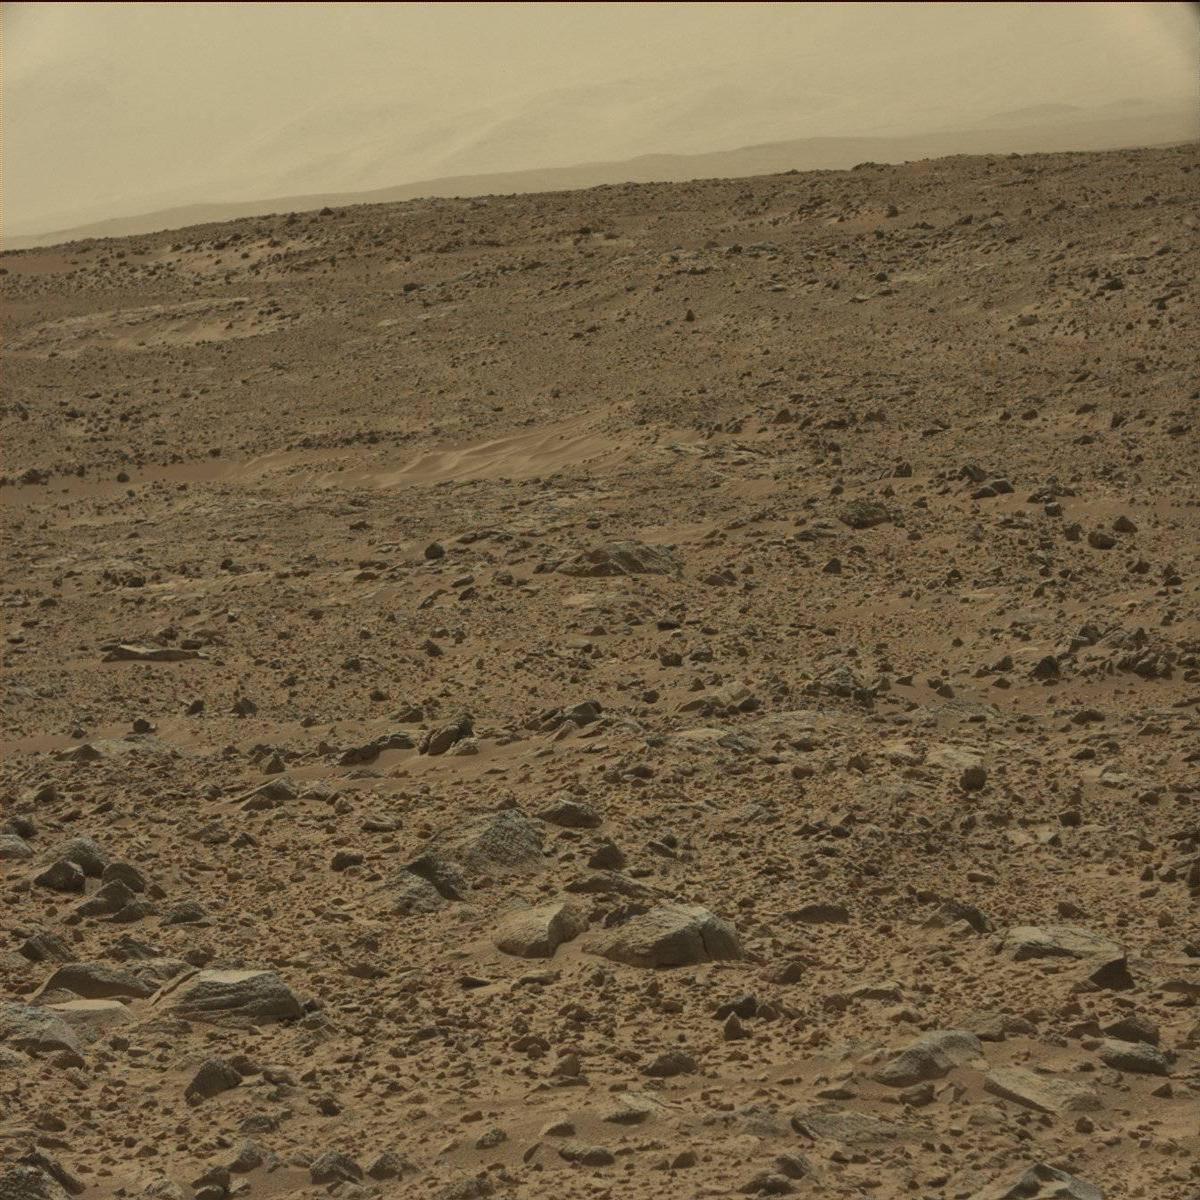
Terrain classes present: Bedrock, Ridge, Sand / Soil